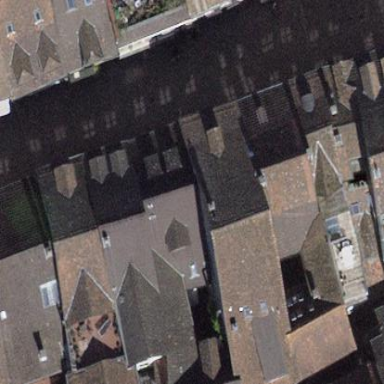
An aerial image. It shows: Building with tiled roof.